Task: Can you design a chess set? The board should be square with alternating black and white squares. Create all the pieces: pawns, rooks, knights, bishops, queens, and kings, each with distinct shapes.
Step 892:
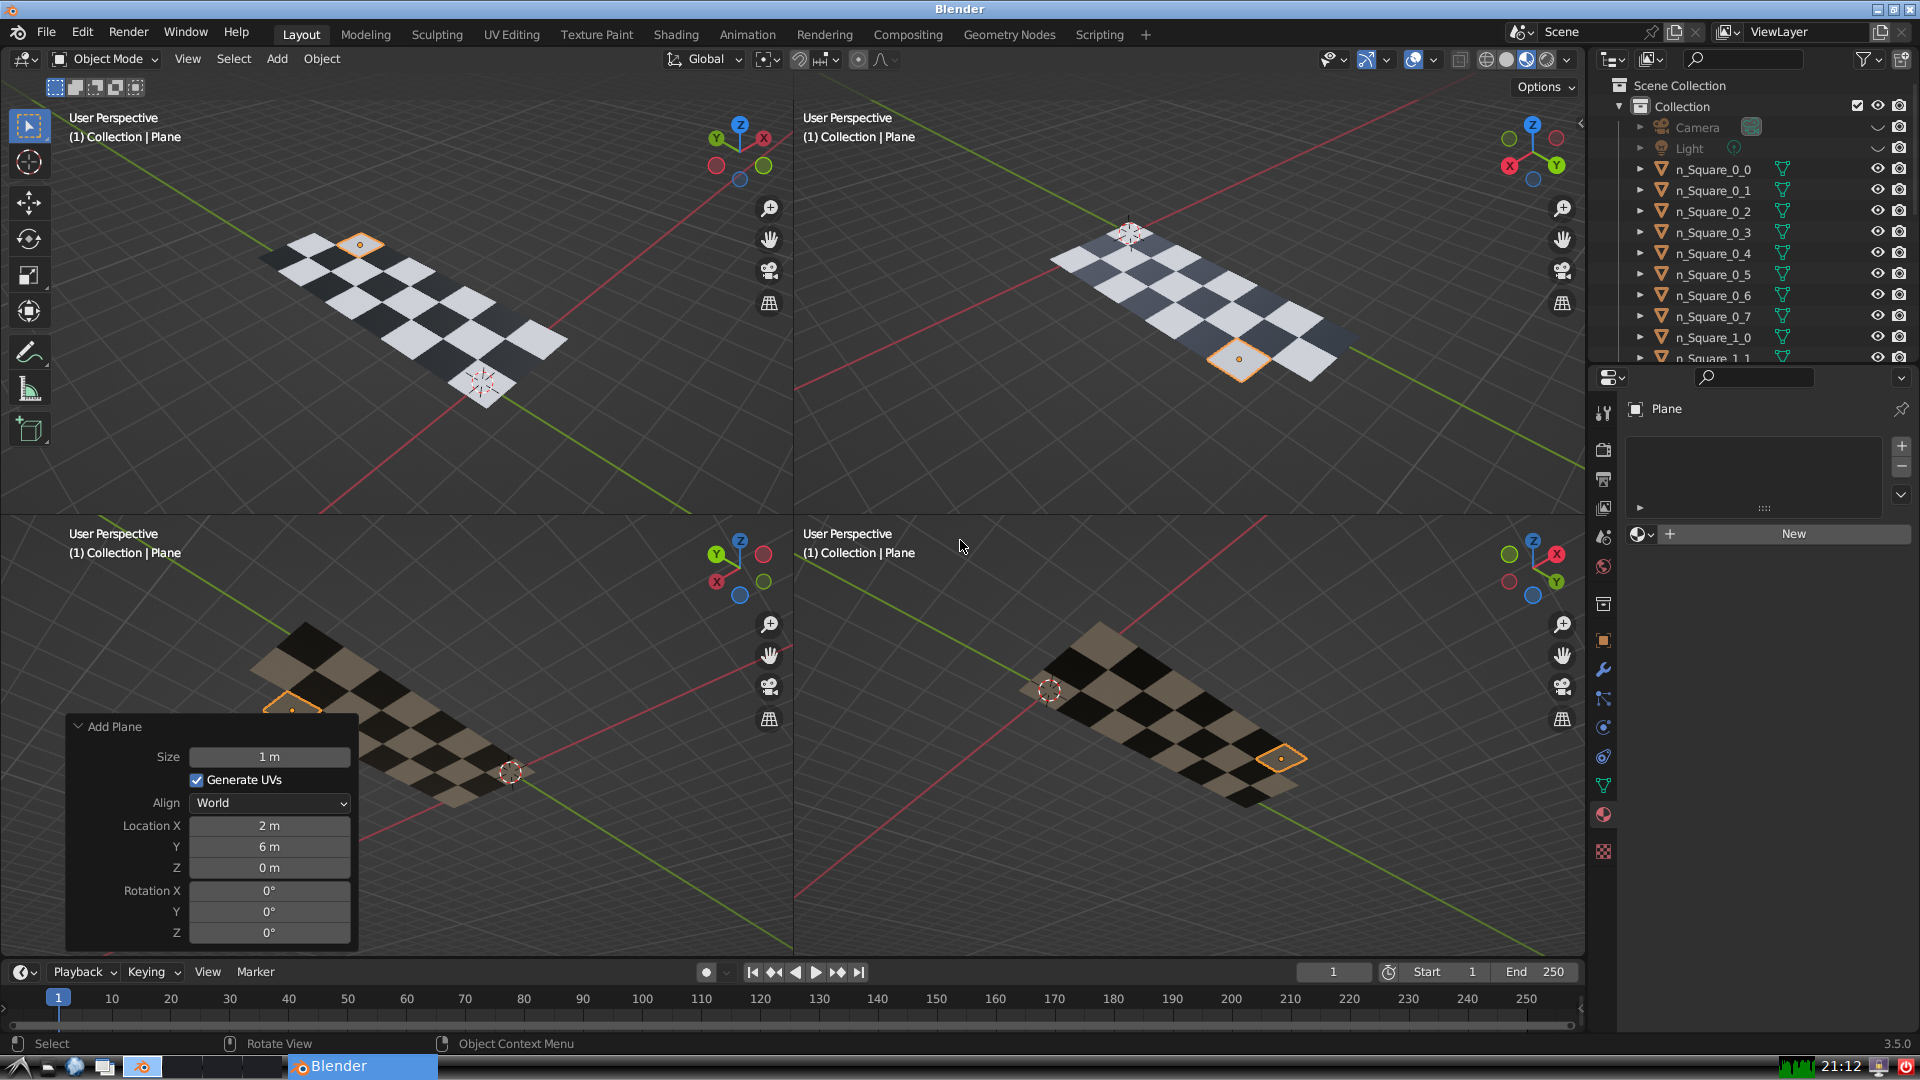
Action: {"mouse_move": [1608, 631]}